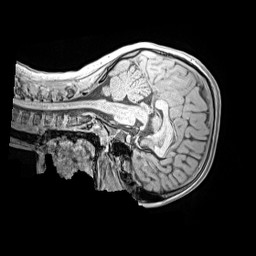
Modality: MP2RAGE
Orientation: sagittal
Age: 11
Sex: female
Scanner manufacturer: siemens
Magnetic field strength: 3 T
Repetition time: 4 s
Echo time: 0.00299 s